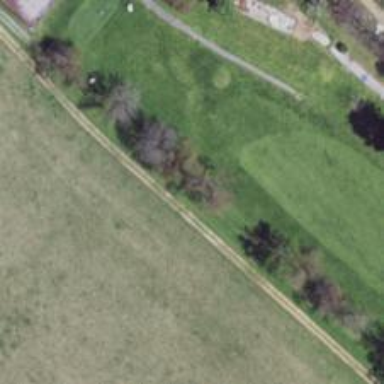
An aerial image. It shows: Path for both roads and golfers.